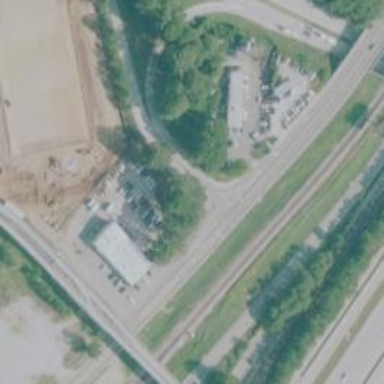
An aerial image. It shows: Primary link highway.